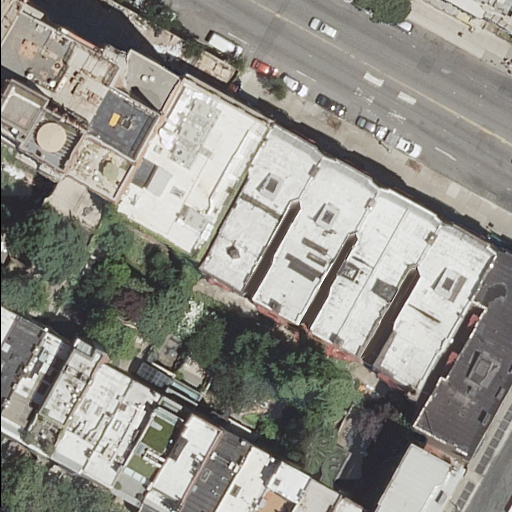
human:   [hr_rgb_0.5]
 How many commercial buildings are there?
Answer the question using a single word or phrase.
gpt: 0

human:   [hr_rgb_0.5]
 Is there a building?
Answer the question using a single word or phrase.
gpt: yes

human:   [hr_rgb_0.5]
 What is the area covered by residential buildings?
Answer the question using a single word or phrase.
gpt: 4305m2

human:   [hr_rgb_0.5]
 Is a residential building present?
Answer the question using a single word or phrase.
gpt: yes

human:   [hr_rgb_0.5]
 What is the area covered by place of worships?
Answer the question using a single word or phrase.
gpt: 34m2

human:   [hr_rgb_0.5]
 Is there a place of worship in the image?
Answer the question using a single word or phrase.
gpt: yes

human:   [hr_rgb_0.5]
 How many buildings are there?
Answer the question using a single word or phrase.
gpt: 23

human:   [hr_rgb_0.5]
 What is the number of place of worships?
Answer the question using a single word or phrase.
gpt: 1

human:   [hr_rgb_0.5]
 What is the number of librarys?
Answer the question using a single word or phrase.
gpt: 1

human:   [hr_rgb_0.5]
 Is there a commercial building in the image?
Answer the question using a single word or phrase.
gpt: no

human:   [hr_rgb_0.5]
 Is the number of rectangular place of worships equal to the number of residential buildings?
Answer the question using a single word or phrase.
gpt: no

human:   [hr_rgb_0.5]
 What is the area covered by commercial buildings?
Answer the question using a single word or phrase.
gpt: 0m2

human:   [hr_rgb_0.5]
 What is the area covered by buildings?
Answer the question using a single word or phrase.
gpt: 4974m2

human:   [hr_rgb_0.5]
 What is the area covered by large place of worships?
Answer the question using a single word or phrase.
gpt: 0m2

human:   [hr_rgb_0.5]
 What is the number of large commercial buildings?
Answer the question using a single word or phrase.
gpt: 0

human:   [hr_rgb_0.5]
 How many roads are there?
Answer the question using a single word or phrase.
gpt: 5

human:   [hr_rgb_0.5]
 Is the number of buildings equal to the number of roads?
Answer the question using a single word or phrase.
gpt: no

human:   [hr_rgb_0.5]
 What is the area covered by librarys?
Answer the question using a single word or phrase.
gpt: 633m2

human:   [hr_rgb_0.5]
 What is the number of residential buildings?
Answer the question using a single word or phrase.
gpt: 21

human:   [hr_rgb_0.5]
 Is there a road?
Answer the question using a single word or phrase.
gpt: yes

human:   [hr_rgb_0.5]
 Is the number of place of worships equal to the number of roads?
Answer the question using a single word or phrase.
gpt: no

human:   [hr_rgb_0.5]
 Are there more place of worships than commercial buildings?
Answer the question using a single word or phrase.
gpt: yes

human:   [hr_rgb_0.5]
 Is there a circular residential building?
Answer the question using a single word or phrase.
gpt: no

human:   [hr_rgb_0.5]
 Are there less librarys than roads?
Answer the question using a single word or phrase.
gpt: yes

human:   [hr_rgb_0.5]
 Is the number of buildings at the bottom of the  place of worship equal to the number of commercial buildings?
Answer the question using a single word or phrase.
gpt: no

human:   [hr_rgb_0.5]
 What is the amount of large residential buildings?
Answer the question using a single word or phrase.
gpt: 1

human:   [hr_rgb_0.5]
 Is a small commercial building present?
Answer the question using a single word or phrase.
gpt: no

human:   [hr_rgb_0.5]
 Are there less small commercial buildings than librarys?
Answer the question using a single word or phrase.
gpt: yes

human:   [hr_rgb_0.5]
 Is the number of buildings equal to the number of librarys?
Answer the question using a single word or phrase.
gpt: no

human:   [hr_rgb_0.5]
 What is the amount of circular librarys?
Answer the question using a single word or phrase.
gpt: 0

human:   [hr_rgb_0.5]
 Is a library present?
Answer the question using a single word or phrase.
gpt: yes

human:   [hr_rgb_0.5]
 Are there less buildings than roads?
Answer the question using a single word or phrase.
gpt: no

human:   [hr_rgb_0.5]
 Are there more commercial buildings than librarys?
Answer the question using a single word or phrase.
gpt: no

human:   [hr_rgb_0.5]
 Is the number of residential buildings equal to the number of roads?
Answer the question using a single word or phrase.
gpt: no

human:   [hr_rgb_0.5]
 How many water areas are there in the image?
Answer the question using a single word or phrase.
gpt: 0

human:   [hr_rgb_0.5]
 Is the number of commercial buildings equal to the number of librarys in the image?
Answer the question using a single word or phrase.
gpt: no

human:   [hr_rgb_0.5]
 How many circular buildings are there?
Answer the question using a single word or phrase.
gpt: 0

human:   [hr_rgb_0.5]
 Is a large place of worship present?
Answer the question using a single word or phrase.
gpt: no

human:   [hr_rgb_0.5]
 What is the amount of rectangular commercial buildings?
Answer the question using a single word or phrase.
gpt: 0

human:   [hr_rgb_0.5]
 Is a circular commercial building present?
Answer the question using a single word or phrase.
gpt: no

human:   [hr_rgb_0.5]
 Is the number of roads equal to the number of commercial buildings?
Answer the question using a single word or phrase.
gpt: no

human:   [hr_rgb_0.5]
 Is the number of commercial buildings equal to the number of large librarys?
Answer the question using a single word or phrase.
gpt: no

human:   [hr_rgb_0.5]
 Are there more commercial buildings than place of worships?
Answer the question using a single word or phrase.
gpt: no

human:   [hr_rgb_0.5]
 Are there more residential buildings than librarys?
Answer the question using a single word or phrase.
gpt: yes

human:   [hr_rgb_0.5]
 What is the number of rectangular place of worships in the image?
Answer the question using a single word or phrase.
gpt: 1

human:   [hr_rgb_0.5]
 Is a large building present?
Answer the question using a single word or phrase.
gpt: yes

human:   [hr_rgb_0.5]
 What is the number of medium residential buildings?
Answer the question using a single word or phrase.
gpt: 14

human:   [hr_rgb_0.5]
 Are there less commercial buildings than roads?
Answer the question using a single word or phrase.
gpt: yes

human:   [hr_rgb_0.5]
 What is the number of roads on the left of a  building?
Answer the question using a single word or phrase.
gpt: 1

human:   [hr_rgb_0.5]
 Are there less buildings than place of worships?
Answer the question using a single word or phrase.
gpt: no

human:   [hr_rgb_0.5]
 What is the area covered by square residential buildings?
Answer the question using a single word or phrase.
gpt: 0m2

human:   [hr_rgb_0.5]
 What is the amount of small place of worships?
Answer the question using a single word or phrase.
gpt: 1

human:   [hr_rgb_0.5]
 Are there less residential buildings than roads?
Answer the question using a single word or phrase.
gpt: no

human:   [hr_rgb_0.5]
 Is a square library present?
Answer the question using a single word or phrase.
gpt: no

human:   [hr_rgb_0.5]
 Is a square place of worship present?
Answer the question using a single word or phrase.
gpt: no

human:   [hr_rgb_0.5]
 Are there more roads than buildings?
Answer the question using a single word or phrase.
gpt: no

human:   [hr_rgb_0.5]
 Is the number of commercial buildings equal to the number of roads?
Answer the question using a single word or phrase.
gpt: no

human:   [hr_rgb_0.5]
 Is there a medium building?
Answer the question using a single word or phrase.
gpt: yes

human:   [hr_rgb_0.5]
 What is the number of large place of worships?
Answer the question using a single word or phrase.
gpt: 0

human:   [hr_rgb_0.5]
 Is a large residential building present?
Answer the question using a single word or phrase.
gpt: yes

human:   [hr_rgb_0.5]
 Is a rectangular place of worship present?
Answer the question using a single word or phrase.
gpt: yes

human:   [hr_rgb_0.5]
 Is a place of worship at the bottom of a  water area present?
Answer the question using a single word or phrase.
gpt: no

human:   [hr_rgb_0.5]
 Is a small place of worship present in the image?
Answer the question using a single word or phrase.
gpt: yes

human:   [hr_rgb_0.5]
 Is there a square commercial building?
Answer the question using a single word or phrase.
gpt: no